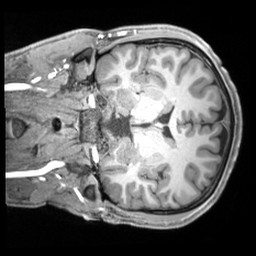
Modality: T1w
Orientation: coronal
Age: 21
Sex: male
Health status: ill
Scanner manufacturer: siemens
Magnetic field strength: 3 T
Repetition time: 2.2 s
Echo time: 0.00218 s